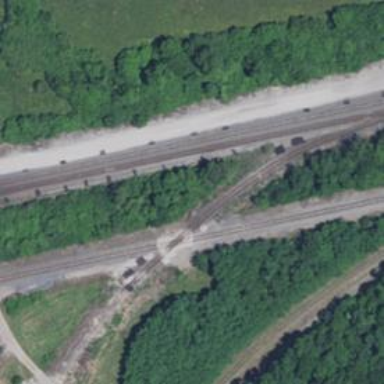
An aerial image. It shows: Railway crossing.